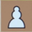
Piece: wP